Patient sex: F
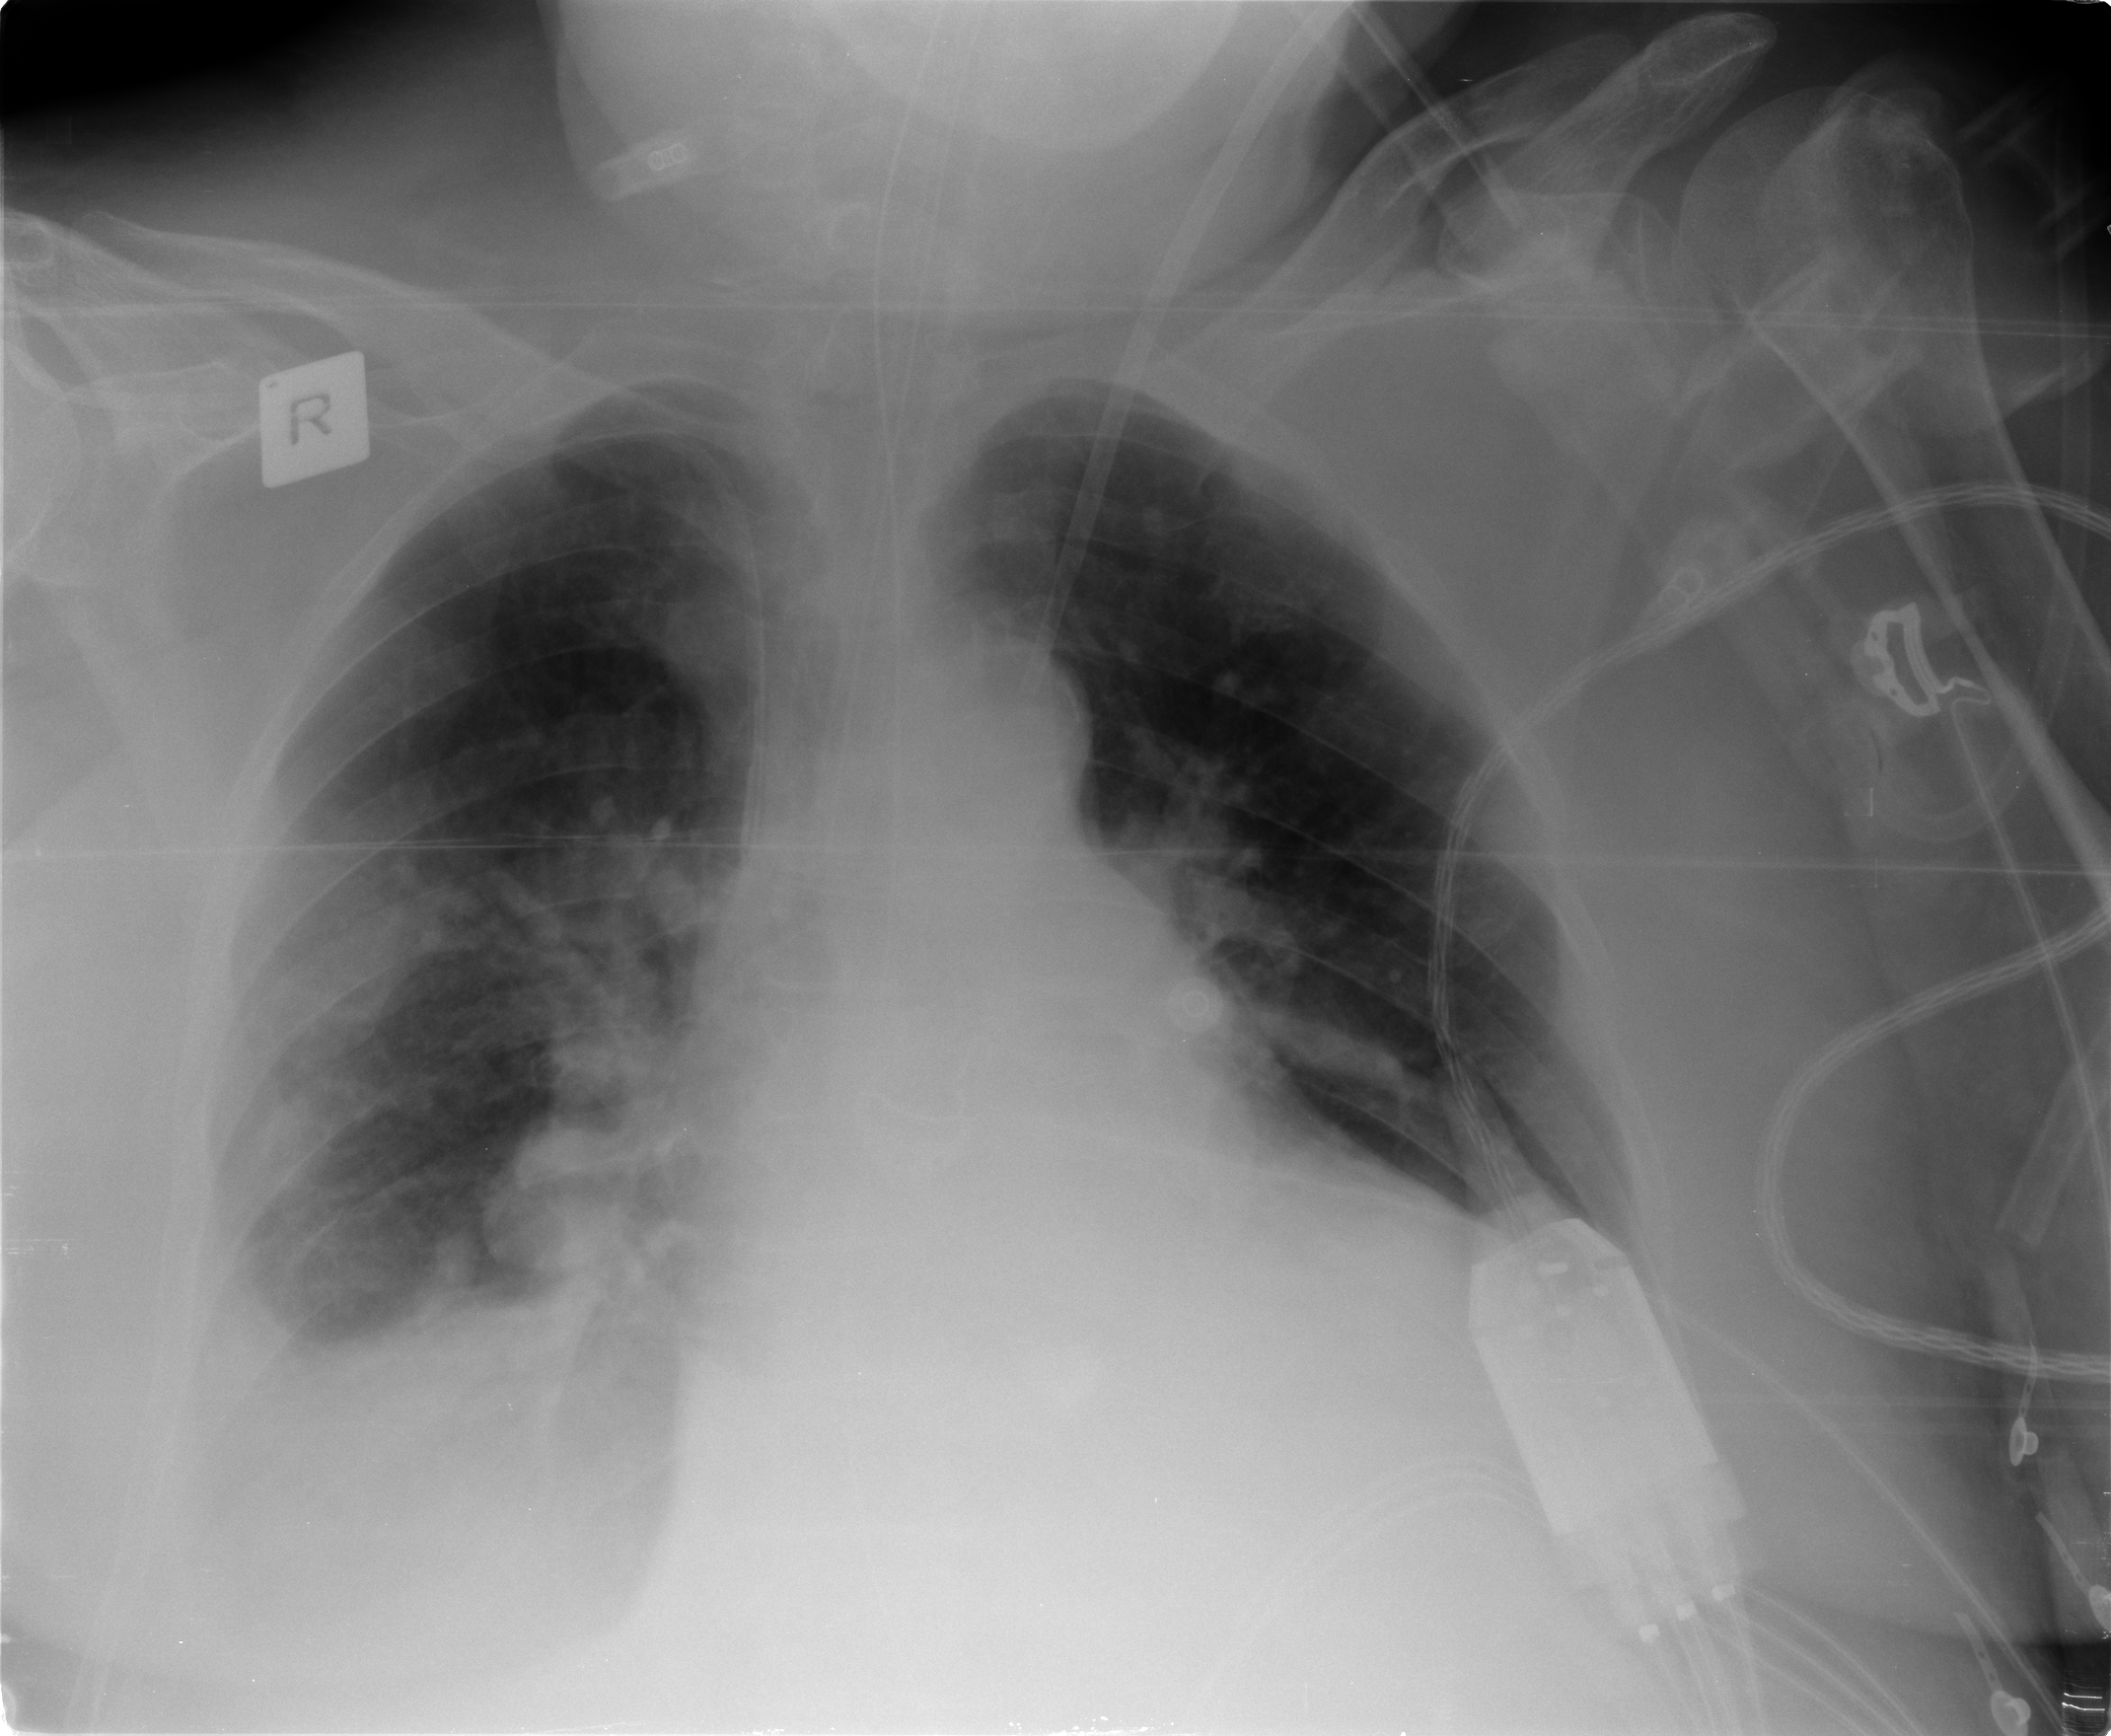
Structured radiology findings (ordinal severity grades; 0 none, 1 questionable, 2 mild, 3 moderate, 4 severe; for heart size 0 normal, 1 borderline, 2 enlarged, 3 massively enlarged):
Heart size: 3
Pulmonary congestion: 2
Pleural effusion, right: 2
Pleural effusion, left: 0
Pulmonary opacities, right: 1
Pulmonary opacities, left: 0
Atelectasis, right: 2
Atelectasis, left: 2